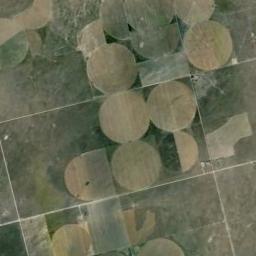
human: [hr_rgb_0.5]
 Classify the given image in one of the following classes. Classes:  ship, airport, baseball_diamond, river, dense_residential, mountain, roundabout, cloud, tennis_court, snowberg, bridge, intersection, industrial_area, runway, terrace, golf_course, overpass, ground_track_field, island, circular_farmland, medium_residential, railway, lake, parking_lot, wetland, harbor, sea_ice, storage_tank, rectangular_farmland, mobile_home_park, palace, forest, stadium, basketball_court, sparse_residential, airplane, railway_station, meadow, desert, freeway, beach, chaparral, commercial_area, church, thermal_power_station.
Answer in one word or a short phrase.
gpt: circular_farmland